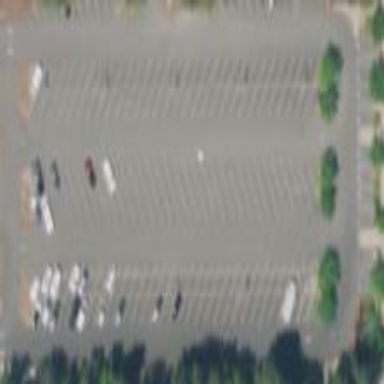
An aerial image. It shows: Parking area with surface.